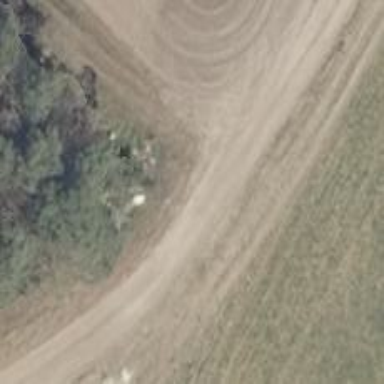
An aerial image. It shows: Shelter that serves as hunting stand.